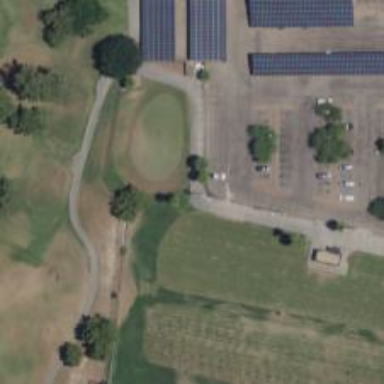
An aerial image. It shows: Path for golf carts.